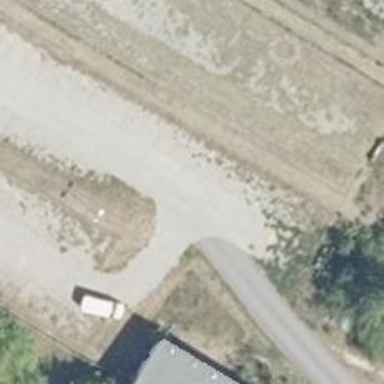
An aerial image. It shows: Concrete service road.